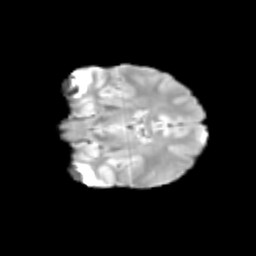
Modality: T2w
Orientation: coronal
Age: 10
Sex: male
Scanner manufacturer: siemens
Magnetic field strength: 3 T
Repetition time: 3.8 s
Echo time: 0.07 s